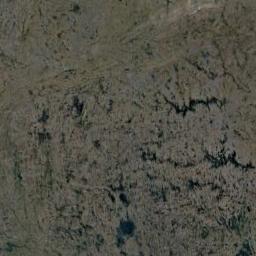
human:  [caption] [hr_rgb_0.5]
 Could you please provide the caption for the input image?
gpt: The wetland consists of bare land and water .

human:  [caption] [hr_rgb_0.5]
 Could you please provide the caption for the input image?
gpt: One third of this wetland is lake .

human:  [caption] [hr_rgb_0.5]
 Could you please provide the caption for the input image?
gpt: Many waters of different sizes are surrounded by wetlands .

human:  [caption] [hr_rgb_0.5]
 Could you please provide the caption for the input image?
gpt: There is a large area of ​​dense brown bare land in a lake in a wetland .

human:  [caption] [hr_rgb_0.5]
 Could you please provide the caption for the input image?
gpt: There are much bare land and some water areas on the wetland .